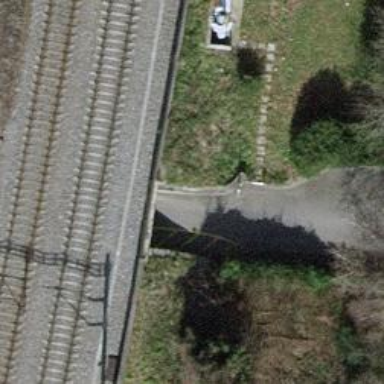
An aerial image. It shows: Residential road passing through tunnel.